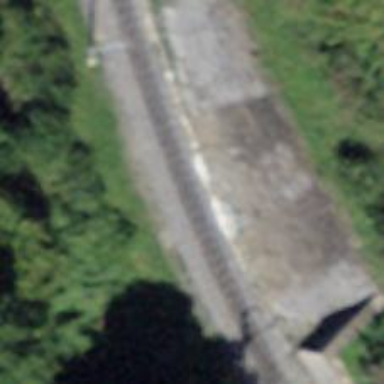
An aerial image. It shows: Narrow-gauge railway track electrified by contact line.